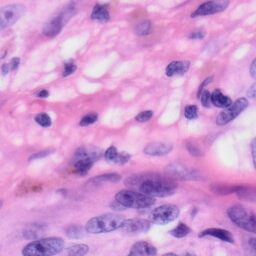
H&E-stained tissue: Skin